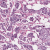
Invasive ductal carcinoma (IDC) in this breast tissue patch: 1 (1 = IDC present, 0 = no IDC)